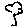
Label: tree